Interaction volume radius: 5 \u00c5
Interaction volume height: 15 \u00c5
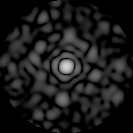
Disorder parameter: 0.8484